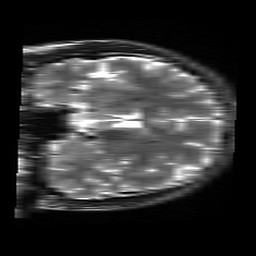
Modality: T2w
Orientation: coronal
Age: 27
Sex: male
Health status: healthy
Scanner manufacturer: siemens
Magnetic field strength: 3 T
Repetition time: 4.01 s
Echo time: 0.116 s